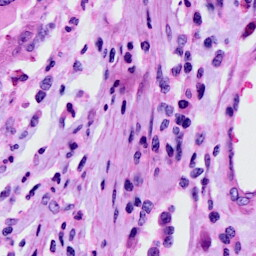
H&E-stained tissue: Cervix